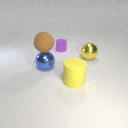
large yellow metal sphere behind large blue metal sphere